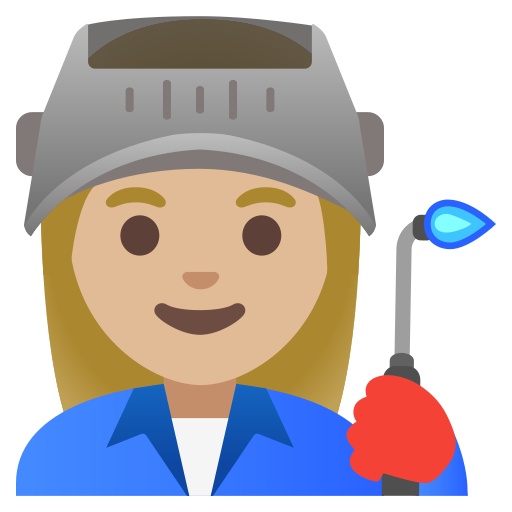
Emoji: 👩🏼‍🏭